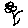
Label: flower